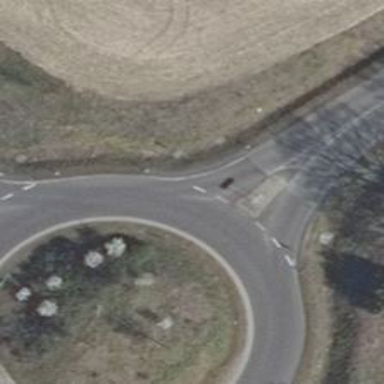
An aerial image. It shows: Tertiary road with asphalt surface.